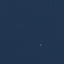
Label: SeaLake